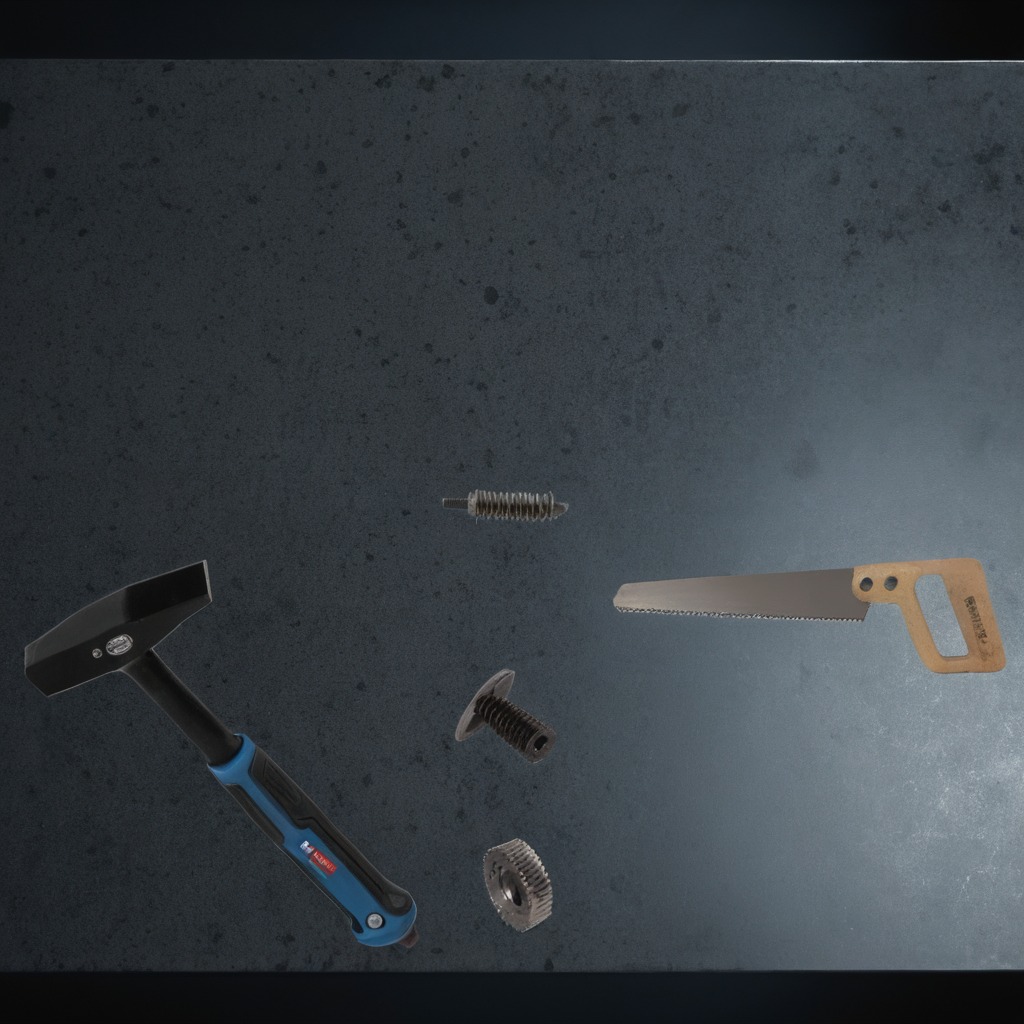
A steel gear with teeth, a hammer, a metal machine screw, a coiled metal spring, and a handheld metal saw are lying on the clean granite table inside a workshop at night dim ambient light soft shadows worn but